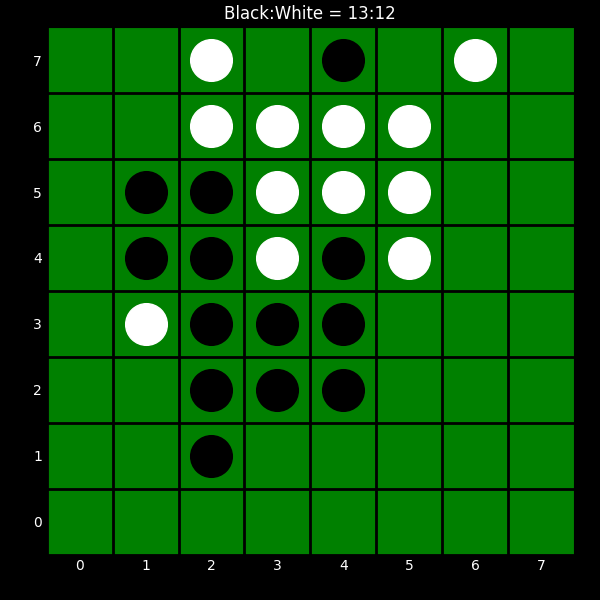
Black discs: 13
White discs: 12